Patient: sex M, age 79
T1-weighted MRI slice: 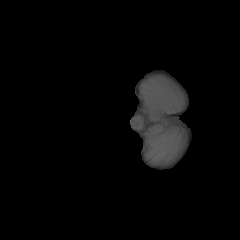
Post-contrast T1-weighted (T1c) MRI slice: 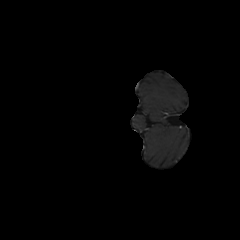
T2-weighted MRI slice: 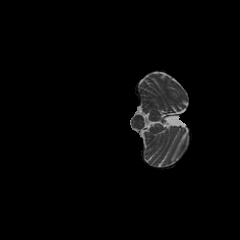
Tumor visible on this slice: no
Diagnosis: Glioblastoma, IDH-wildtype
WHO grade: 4